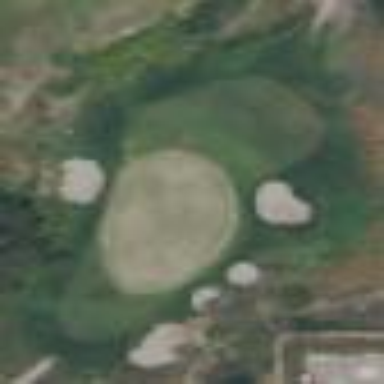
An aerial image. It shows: Rough area on grassy golf course.